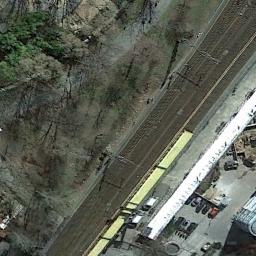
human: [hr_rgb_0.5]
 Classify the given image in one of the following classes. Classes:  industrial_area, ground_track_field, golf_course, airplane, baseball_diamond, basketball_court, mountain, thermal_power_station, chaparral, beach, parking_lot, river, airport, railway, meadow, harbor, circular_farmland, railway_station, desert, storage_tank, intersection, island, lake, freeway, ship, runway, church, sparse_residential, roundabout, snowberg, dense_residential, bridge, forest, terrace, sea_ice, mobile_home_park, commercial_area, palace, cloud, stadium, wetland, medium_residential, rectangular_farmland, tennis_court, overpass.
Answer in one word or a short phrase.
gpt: railway